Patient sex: F
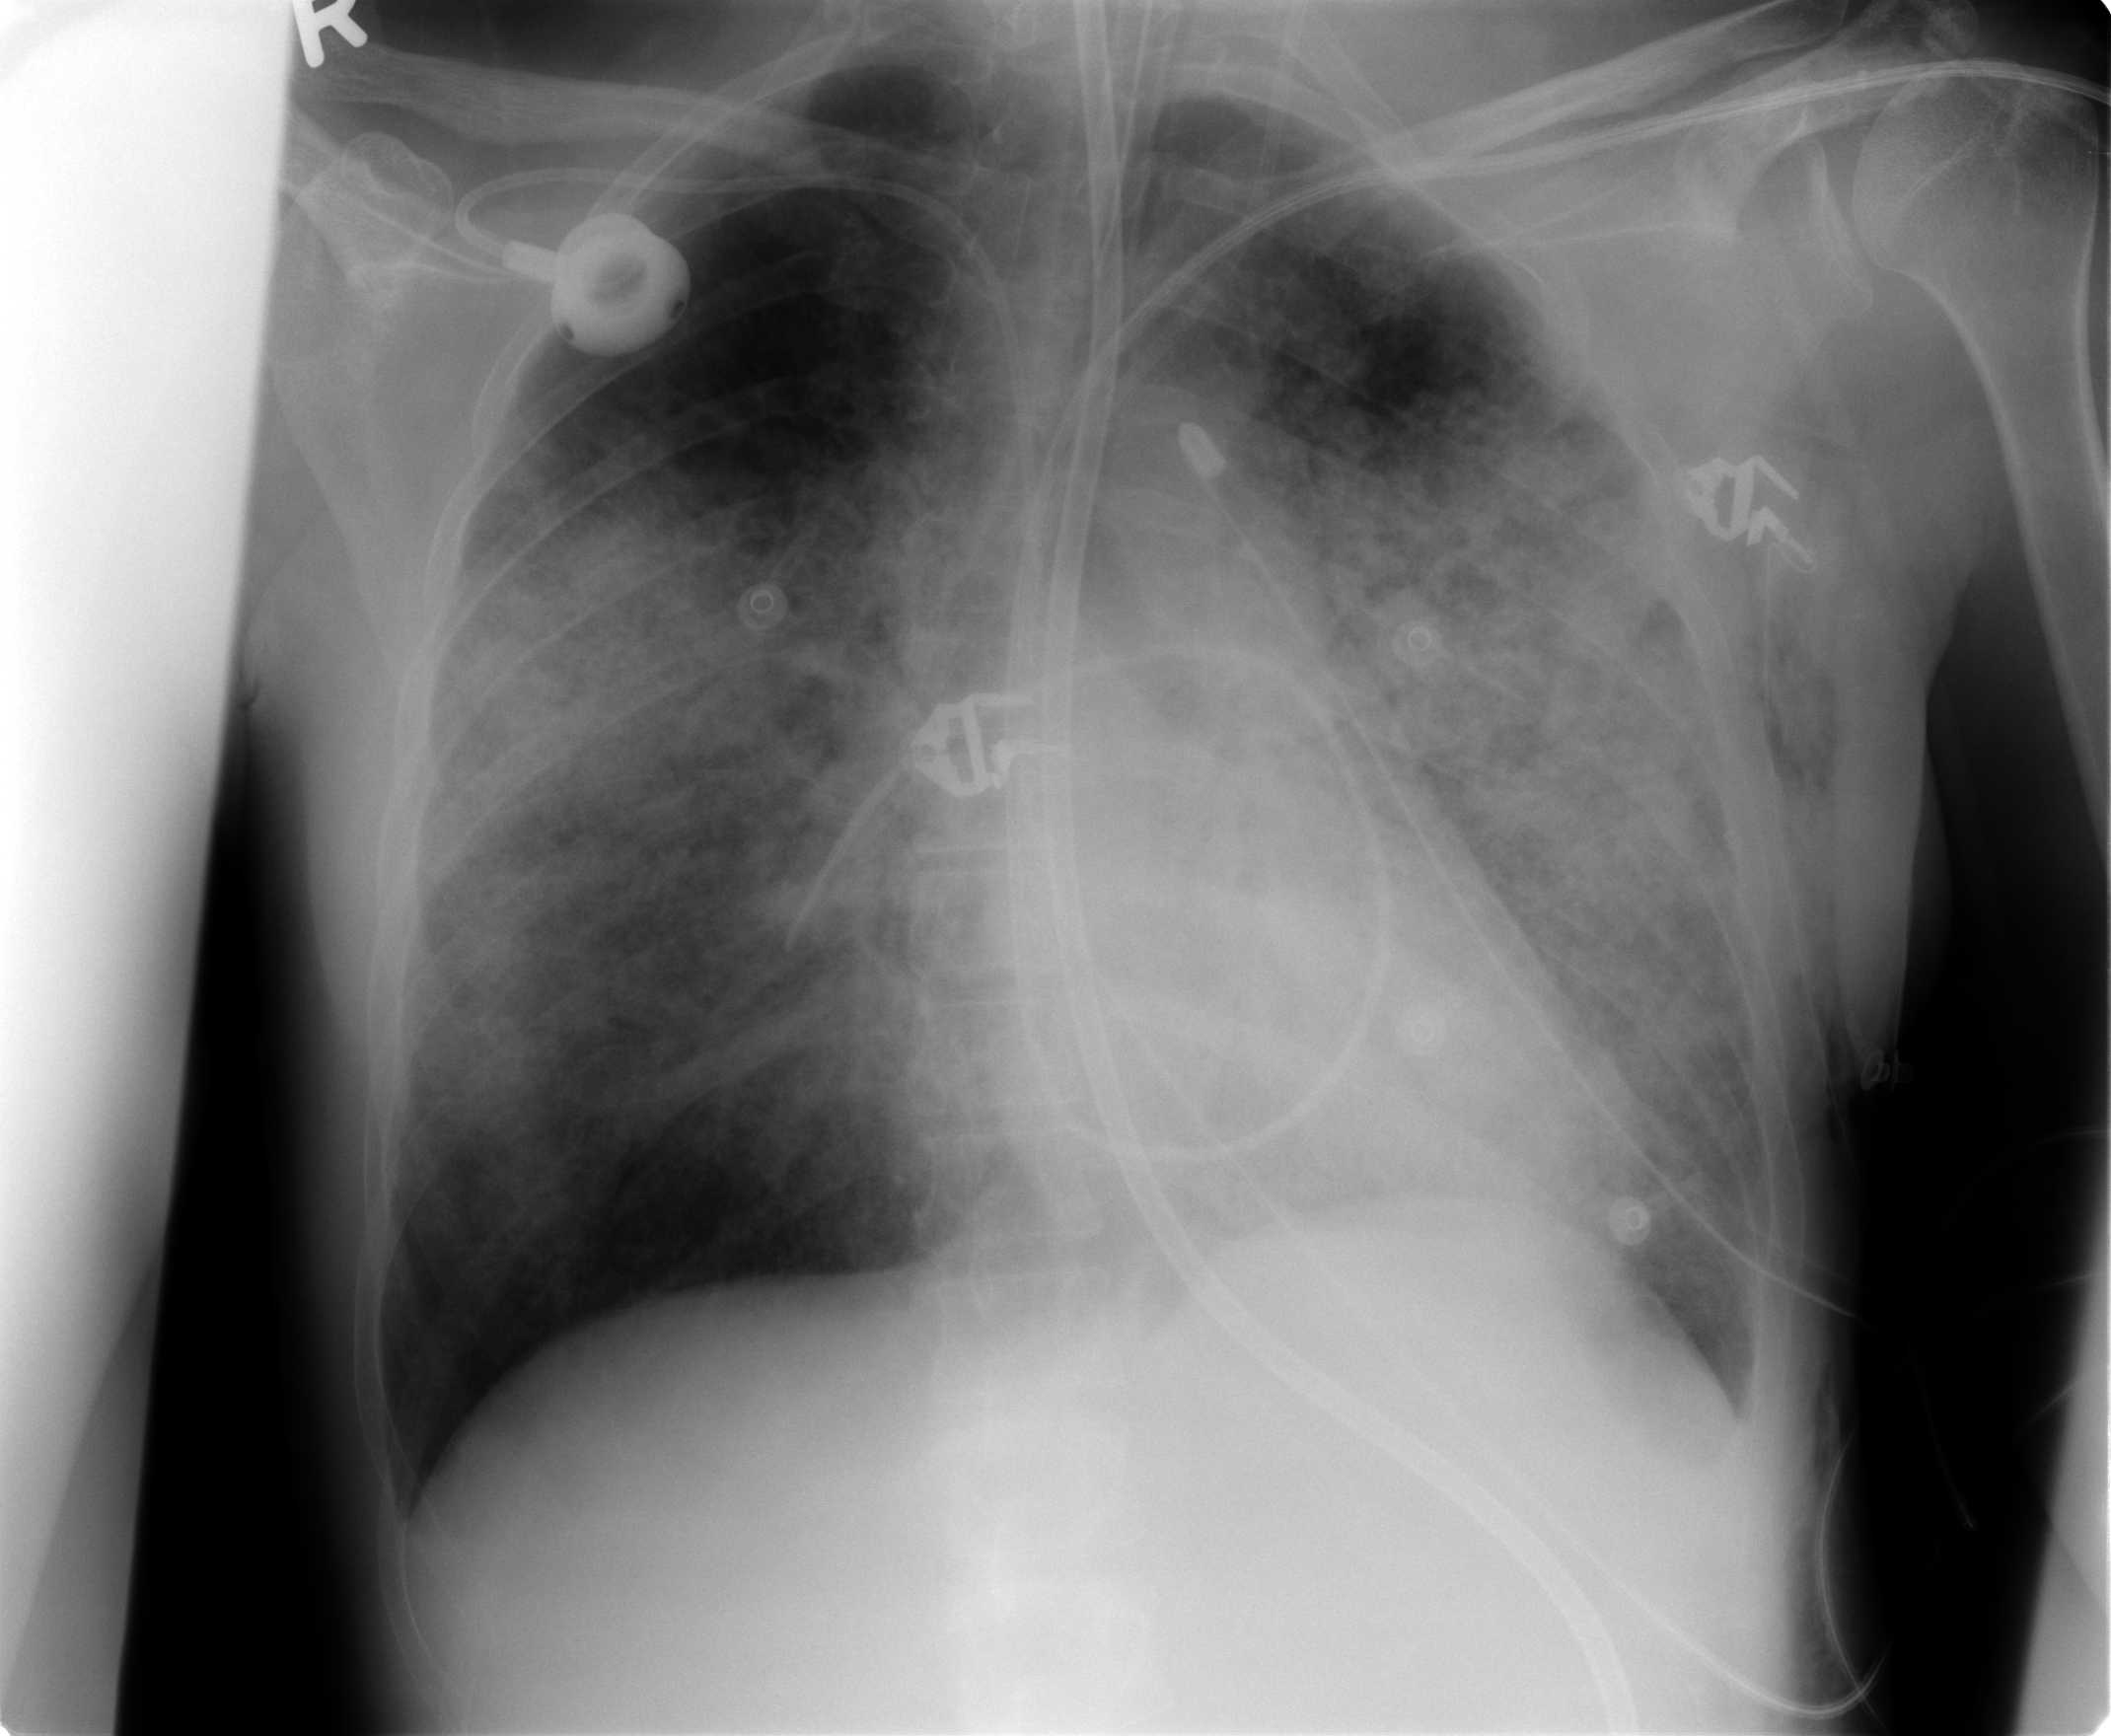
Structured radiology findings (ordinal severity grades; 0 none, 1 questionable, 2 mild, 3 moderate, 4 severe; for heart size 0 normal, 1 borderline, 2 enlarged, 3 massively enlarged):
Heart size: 0
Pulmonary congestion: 0
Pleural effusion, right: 0
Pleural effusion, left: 0
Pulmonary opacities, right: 3
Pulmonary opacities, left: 3
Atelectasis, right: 2
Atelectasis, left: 2